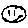
Label: smiley face